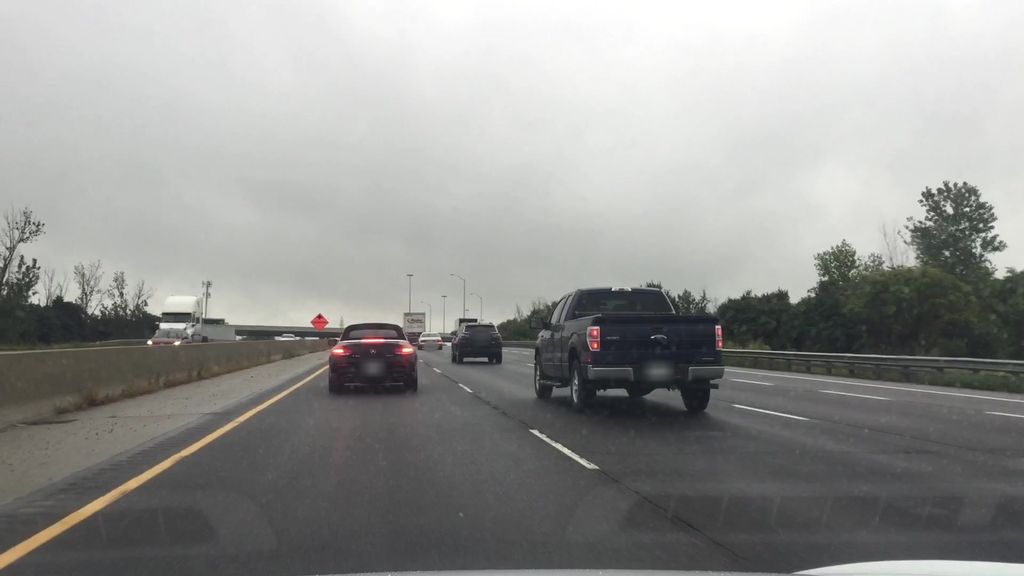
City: kitchener-waterloo